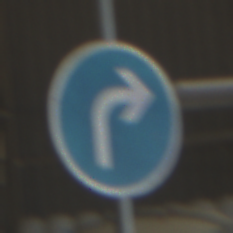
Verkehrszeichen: VorgeschriebeneFahrtrichtungRechts
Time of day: Midday
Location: Indoor (Urban)
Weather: NotSpecified
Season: NotSpecified
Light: Natural